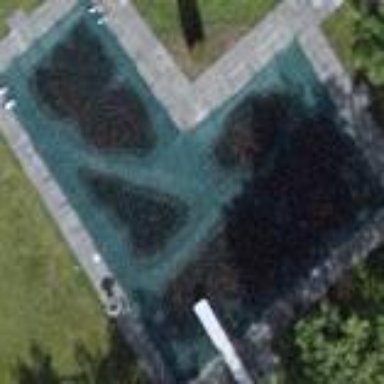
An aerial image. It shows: Swimming pool located in leisure land.